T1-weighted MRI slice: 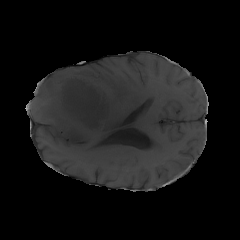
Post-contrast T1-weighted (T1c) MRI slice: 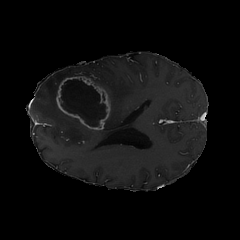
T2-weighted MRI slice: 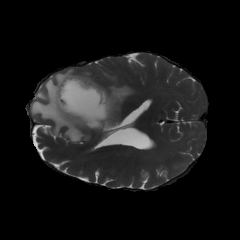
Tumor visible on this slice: yes